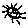
Label: sun